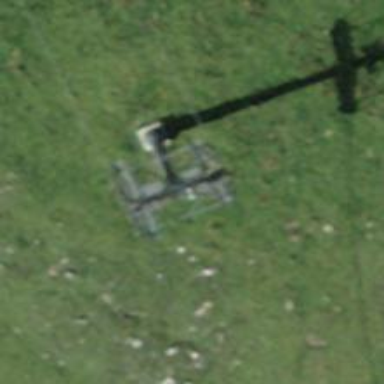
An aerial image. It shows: Pylon used for aerialway.